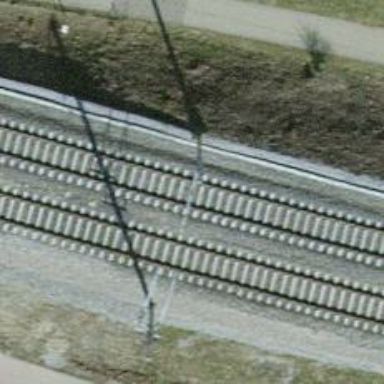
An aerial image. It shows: Railway milestone.